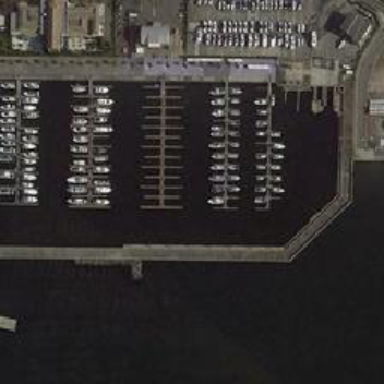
This is the port where there is a boat on the sea and the shore .